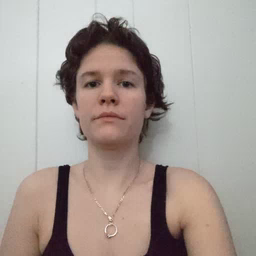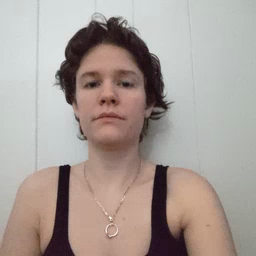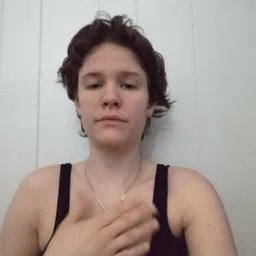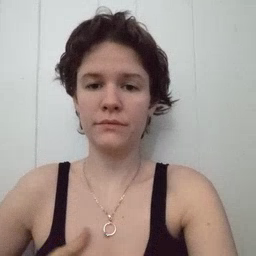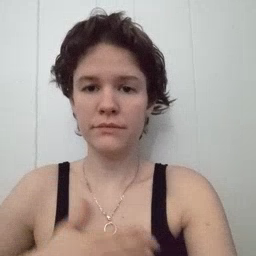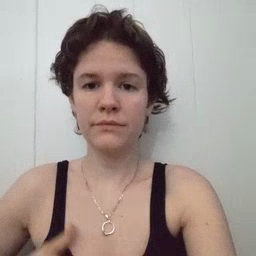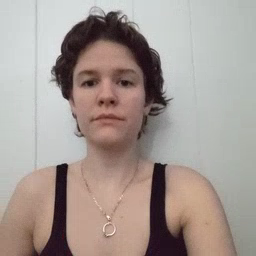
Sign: please